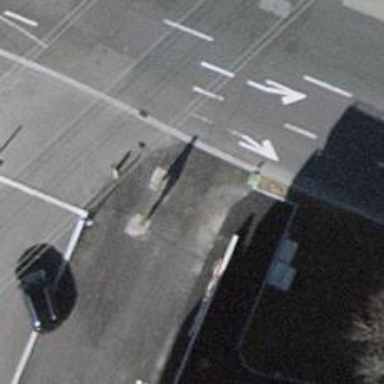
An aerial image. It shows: Sidewalk.